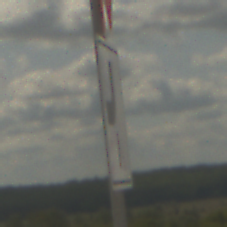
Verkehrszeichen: VerlaufVorfahrtsstrasse7
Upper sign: VorfahrtGewaehren
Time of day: Midday
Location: Outdoor (Beach)
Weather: PartlyCloudy
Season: NotSpecified
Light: Natural